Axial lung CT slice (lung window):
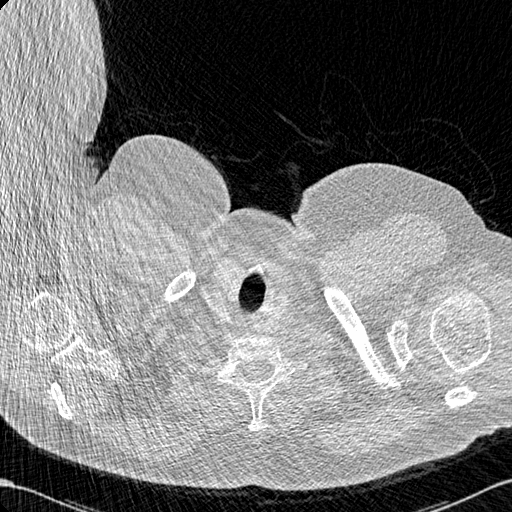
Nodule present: no